Field crop: maize
Growth stage: 2
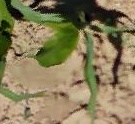
Species: maize